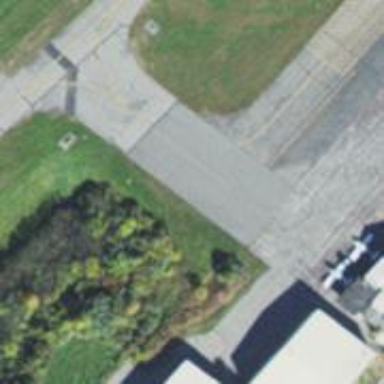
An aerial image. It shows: Asphalt taxiway at the airport.